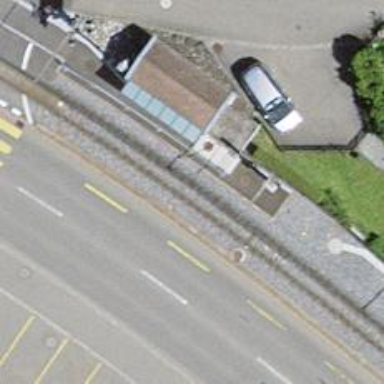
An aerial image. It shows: Public transport stop position along the railway.